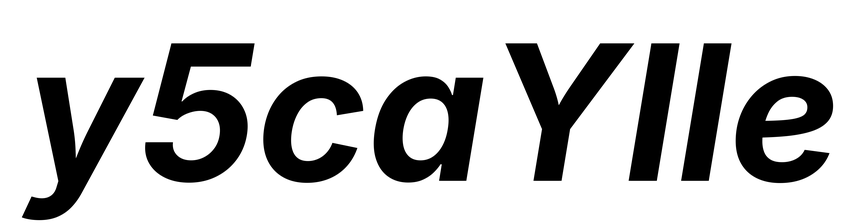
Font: Inter-Italic_Bold_Italic